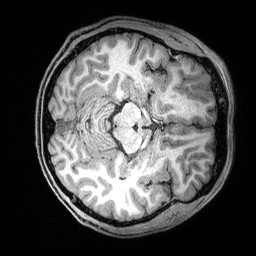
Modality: T1w
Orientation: axial
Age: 22
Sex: male
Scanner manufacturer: siemens
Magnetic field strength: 3 T
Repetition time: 2.5 s
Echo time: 0.00369 s